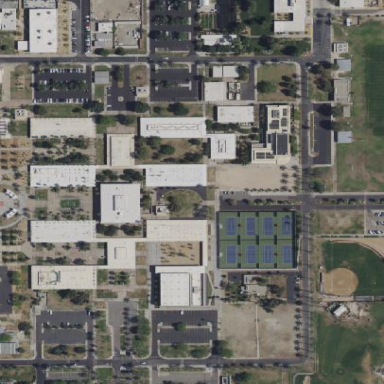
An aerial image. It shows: College.